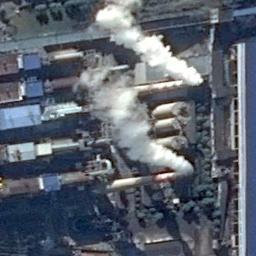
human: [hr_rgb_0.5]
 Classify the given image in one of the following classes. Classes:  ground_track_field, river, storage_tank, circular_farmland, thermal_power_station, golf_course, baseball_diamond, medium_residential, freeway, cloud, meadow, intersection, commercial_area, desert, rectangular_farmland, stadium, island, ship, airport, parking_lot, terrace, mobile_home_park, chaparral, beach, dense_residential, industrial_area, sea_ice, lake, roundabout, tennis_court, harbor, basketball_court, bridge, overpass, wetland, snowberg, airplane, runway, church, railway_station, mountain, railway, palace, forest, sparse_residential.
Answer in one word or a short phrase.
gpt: thermal_power_station